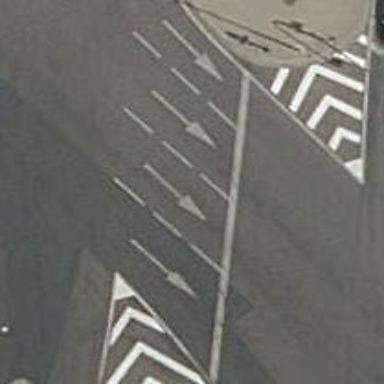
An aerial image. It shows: Road with traffic signals.